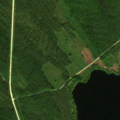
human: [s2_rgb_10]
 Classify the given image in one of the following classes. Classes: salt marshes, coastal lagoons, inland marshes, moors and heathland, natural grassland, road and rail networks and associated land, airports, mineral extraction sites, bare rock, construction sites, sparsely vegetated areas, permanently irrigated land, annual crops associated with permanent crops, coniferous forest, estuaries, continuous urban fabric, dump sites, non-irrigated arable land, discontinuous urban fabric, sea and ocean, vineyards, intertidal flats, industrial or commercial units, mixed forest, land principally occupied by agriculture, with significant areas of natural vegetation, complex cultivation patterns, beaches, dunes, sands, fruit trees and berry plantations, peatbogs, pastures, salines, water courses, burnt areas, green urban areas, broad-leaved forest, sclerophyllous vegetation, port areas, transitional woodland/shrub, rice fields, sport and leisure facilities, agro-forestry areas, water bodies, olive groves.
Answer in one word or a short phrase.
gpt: coniferous forest, mixed forest, transitional woodland/shrub, water bodies